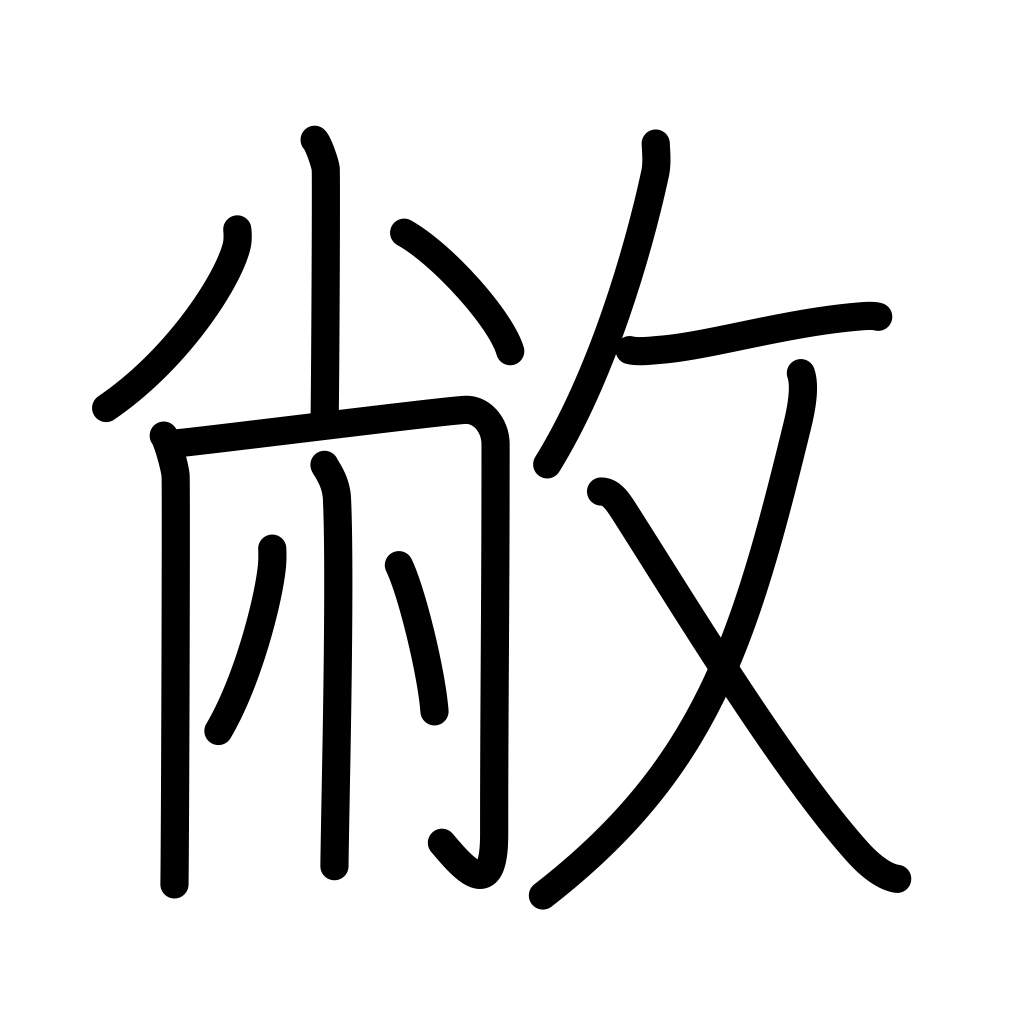
Meaning: be worn-out, be dilapidated, be defeated